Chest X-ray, AP view. Patient: 46 years old, sex F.
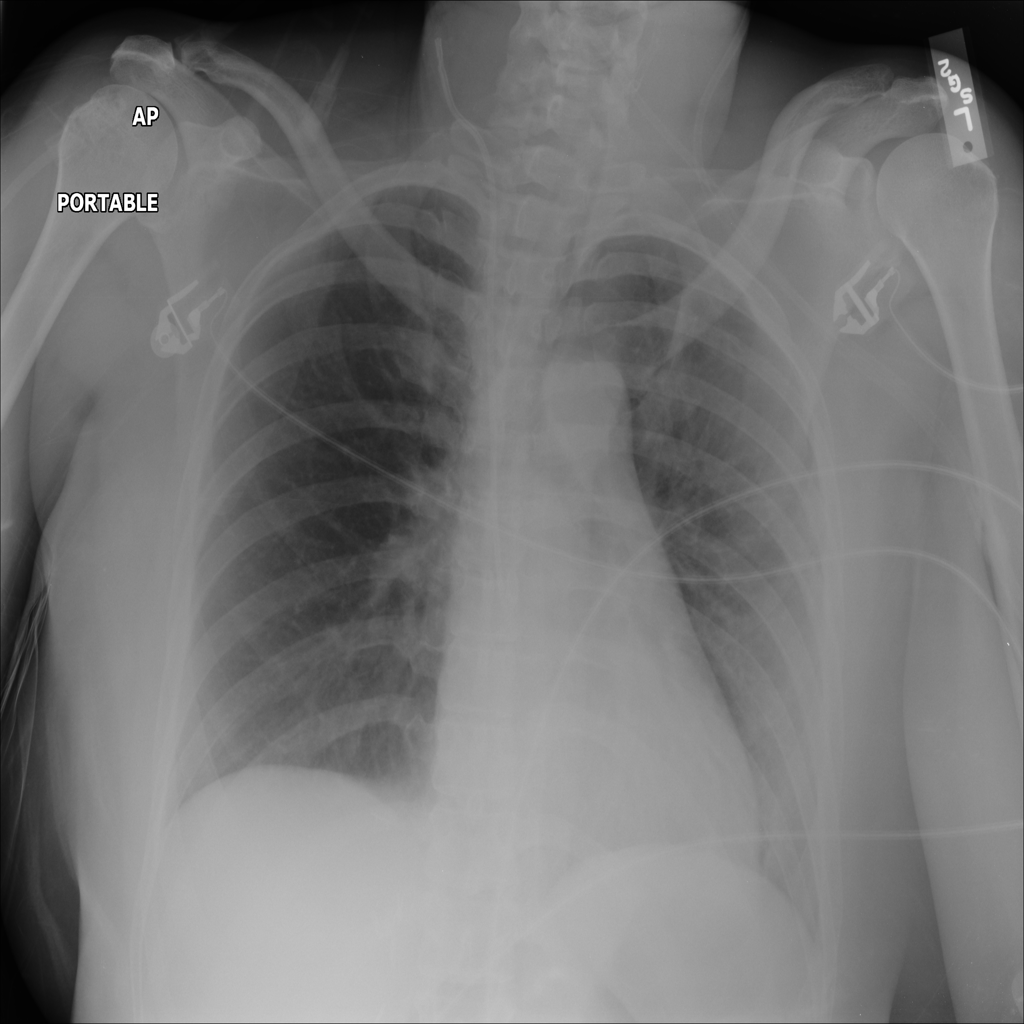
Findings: No Finding